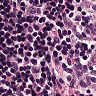
Metastatic tissue present: no